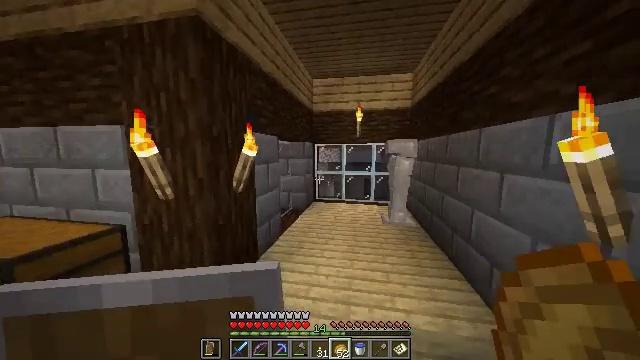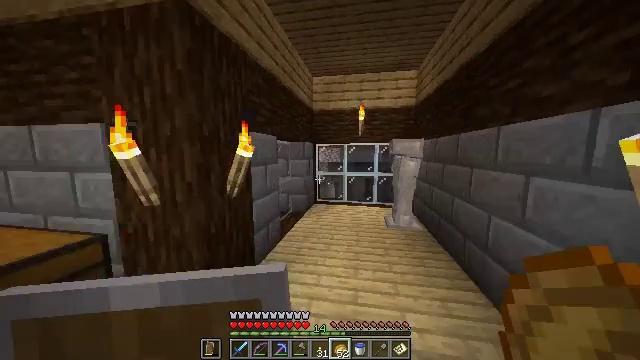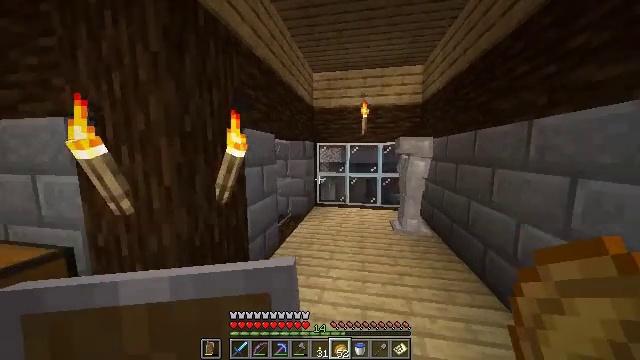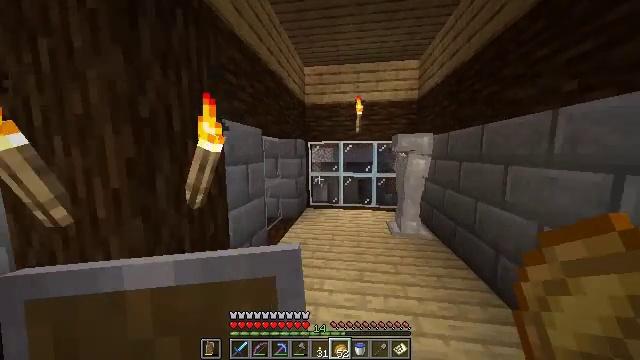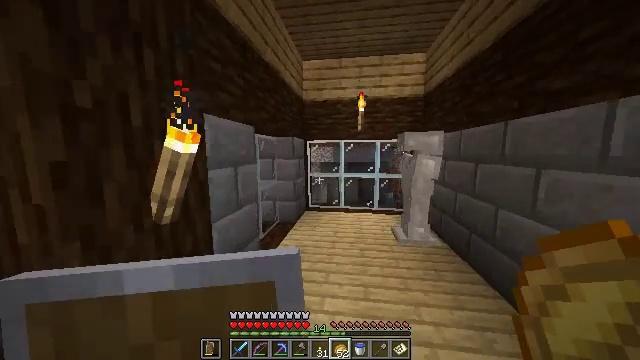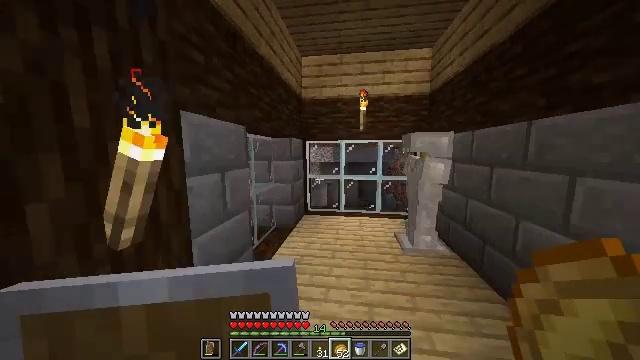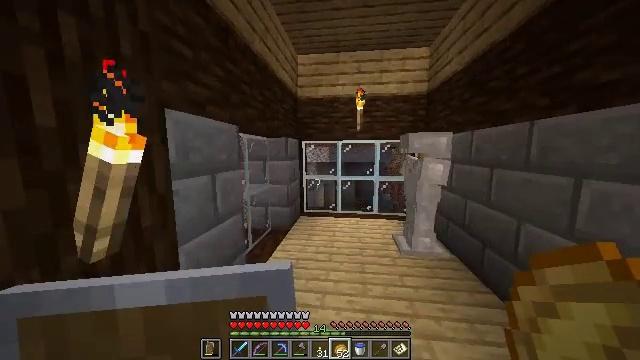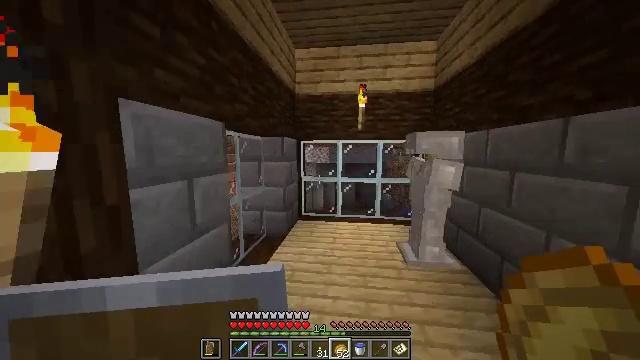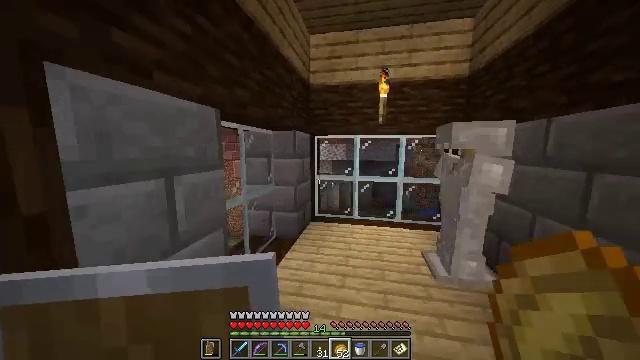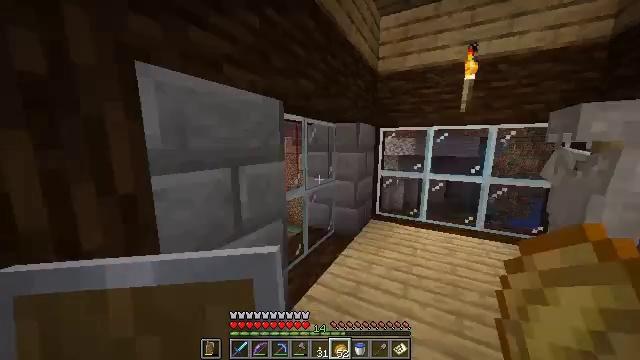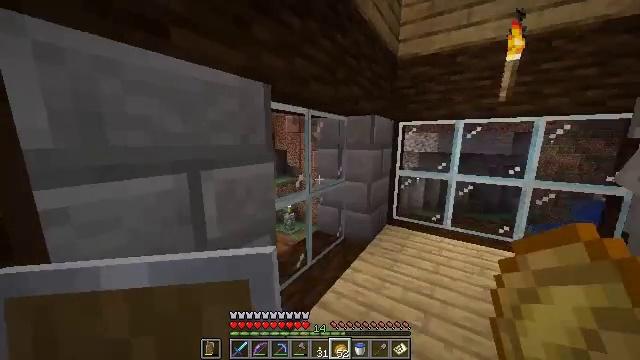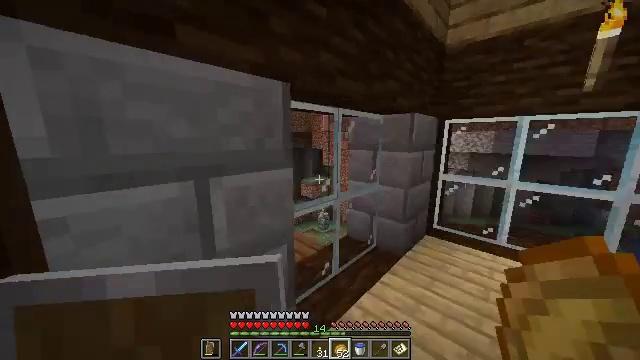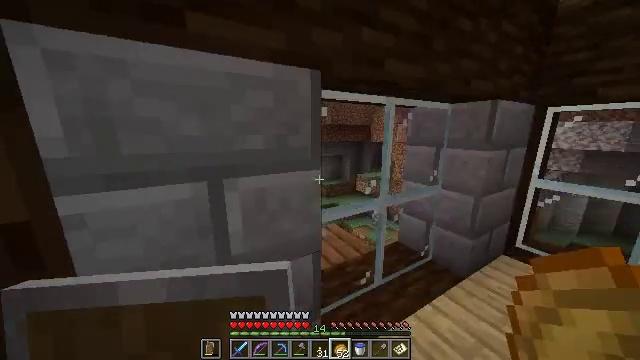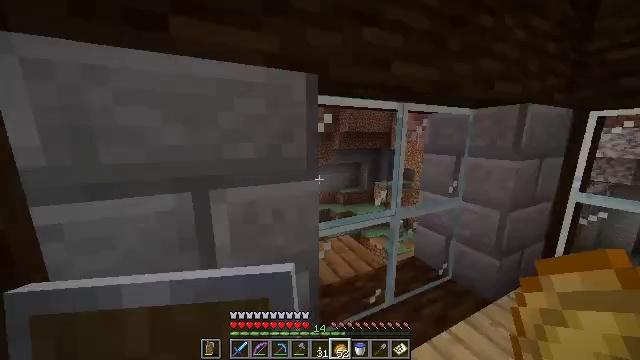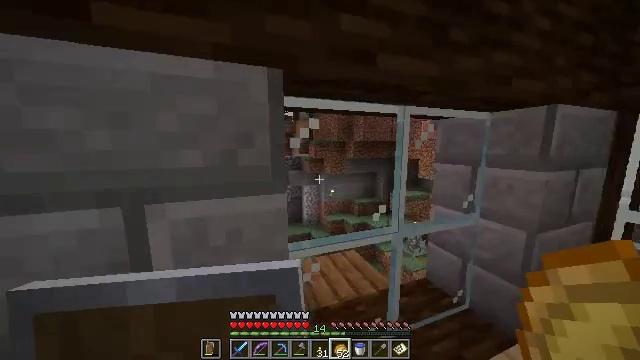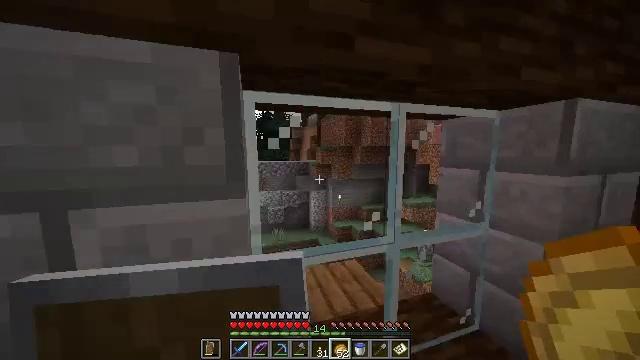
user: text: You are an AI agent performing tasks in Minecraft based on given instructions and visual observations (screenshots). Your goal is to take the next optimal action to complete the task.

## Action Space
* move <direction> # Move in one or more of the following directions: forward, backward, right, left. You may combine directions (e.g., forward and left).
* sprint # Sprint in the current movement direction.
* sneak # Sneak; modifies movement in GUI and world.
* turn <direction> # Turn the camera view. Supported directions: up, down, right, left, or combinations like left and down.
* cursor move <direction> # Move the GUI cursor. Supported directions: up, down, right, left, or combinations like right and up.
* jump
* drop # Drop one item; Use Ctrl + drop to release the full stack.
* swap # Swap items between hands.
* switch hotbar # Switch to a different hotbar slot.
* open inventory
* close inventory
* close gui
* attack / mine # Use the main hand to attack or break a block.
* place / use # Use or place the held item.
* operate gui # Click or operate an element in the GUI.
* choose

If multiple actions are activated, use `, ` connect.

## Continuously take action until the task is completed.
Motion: motion action
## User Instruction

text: Collect potatoes from the garden.
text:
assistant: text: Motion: move forward
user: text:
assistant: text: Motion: move forward
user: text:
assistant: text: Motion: move forward, turn right
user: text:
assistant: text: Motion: move forward
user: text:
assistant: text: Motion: move forward
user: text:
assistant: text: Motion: move forward
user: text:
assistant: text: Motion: move forward
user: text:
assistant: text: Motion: move forward, turn left
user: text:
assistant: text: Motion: move forward, turn left and down
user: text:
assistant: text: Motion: move forward and move right, turn left
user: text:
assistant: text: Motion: move forward and move right, turn left
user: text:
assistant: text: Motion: move forward and move right, turn left and down
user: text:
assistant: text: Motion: move forward and move right, turn left and up
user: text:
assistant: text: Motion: move forward and move right, turn left and up
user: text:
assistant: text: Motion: move forward and move right, turn left and up
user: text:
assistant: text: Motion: move forward and move right, turn left and up
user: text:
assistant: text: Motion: move forward and move right, turn left and up
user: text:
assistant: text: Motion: move forward
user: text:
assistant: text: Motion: move forward
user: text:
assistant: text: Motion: move forward, sneak, turn left and up
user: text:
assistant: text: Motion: move forward, sneak
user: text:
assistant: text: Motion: move forward, sneak
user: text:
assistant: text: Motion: move forward, sneak
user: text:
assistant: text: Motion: move forward
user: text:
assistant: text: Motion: move forward
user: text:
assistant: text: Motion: no_op
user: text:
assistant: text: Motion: no_op
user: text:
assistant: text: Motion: no_op
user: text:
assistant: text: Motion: turn left and down
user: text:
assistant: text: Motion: turn left and down